Question: I wonder whether it is possible to draw text with an outline in R, such that the text is readable independent of the background (like the text on memes). The following (obviously) fails:
'''
# prepare a colorful background
randcolors <- sprintf( "#%02X%02X%02X99", sample(1:255, 1000, replace=T), sample(1:255, 1000,replace=T), sample(1:255, 1000, replace=T))
plot( NULL, xlim=c(0,1), ylim=c(0,1), xaxt="n", bty="n", yaxt="n")
points( runif(1000, 0, 1 ), runif( 1000, 0, 1 ), cex=runif(1000, 0.5, 5), col= randcolors, pch= 19)
text( 0.5, 0.5, "test text", cex= 5 )
text( 0.5, 0.5, "test text", cex= 4.5, col="white" )
'''
The result is not spectacular:

Clearly, I can first create a white or semi-transparent background, but I would actually much prefer to have nice outlines.
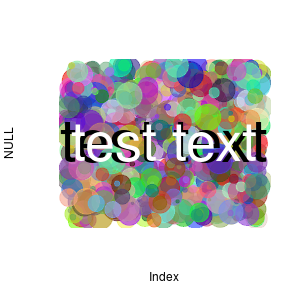
Answer: Try 'shadowtext' from the 'TeachingDemos' package:
'''
shadowtext( 0.5, 0.5, "test text", cex= 4.5, col="white" , r=0.3)
'''